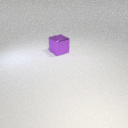
large purple metal cube